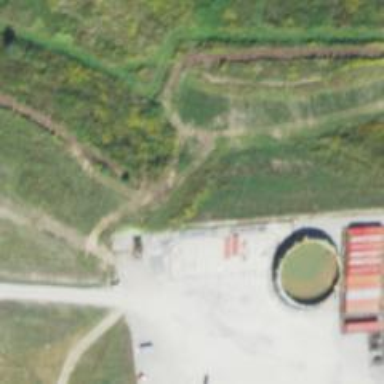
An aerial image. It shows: Storage tank with man-made structure.